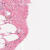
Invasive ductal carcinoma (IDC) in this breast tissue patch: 0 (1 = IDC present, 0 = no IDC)